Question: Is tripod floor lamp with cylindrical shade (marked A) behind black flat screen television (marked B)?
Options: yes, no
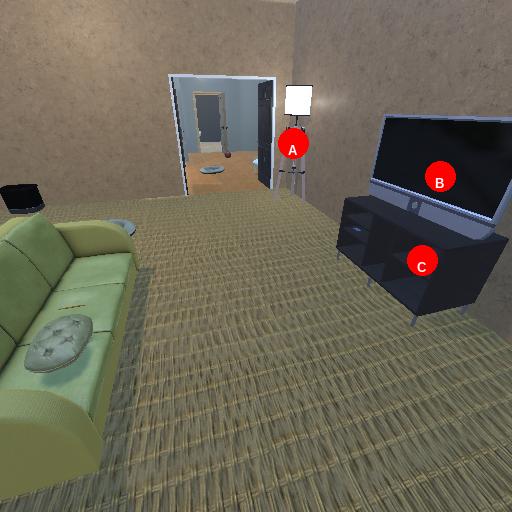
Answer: yes